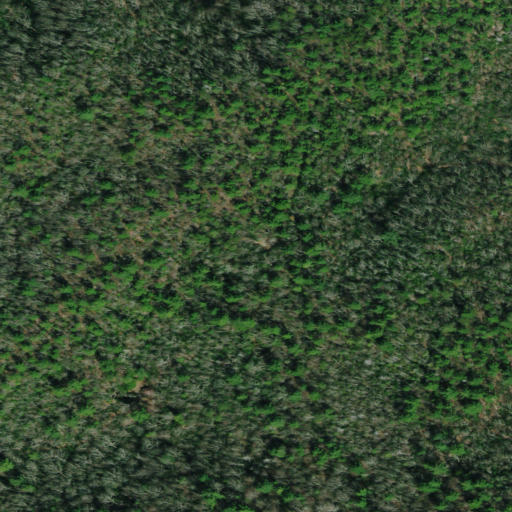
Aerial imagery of gap in Tennessee named Curley Maple Gap containing mixed forest and deciduous forest